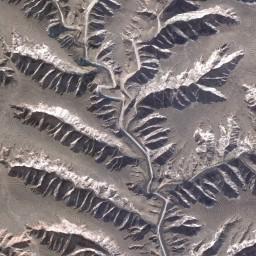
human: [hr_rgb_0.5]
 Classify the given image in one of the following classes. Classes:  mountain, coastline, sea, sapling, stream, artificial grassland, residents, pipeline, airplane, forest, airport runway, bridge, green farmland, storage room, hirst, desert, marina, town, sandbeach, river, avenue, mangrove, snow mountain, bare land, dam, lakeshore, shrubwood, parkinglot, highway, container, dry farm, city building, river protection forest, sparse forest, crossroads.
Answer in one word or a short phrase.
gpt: mountain